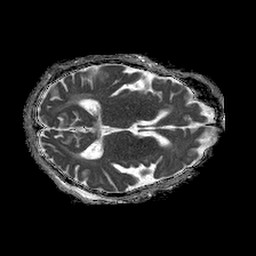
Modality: ADC
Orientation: axial
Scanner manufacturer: philips
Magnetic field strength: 1.5 T
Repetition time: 4.6 s
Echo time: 0.08631 s